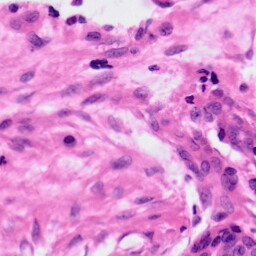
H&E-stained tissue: Ovarian